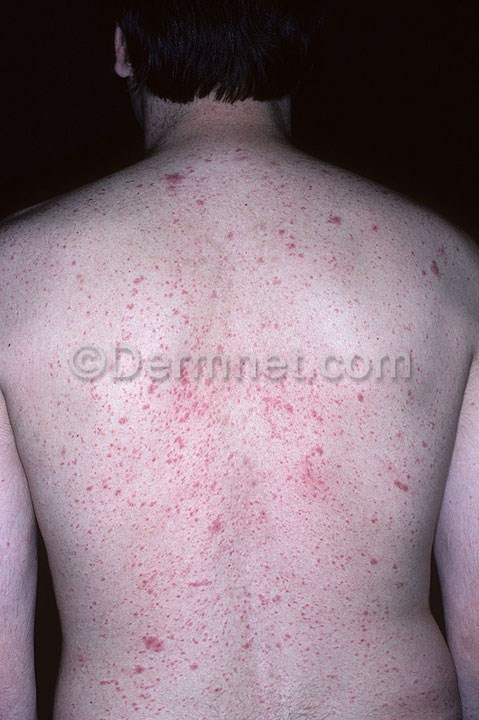
Disease: Psoriasis pictures Lichen Planus and related diseases